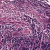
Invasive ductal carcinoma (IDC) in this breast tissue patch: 0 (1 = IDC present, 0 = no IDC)